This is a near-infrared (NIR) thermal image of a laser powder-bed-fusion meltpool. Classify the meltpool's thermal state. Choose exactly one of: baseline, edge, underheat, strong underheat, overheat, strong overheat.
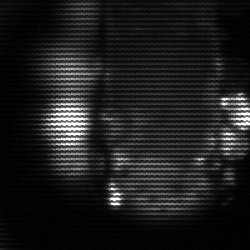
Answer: strong underheat